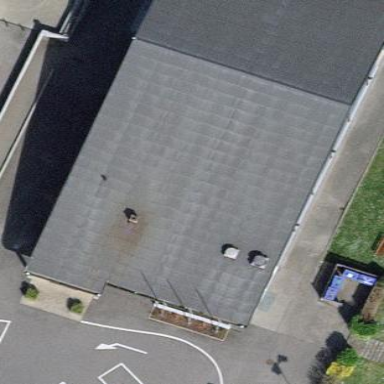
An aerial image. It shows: School building.